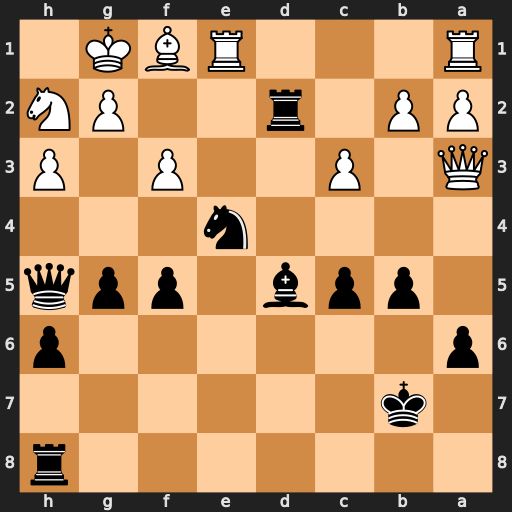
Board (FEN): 7r/1k6/p6p/1ppb1ppq/4n3/Q1P2P1P/PP1r2PN/R3RBK1
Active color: b
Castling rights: -
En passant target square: -
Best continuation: Qh4 fxe4 Qf2+ Kh1 Bc4